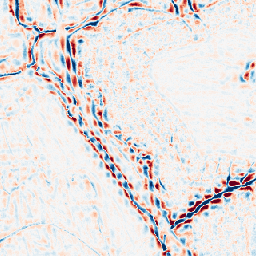
Category: wavelet
Decomposition family: wavelet_biorthogonal
Decomposition parameters: wavelet: bior3.5
level: 3
Upsampling method: nearest
Upsampling parameters: scale: 8
Upsampling scale: 8